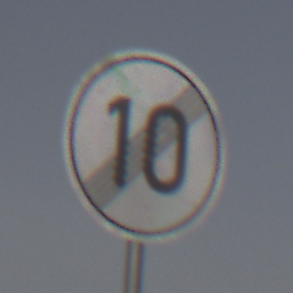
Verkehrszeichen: EndeGeschwindigkeit10
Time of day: MorningAfternoon
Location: Outdoor (Nature)
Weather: PartlyCloudy
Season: NotSpecified
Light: Natural